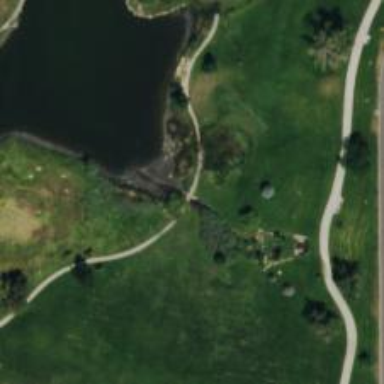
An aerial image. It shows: Path leading to bridge.